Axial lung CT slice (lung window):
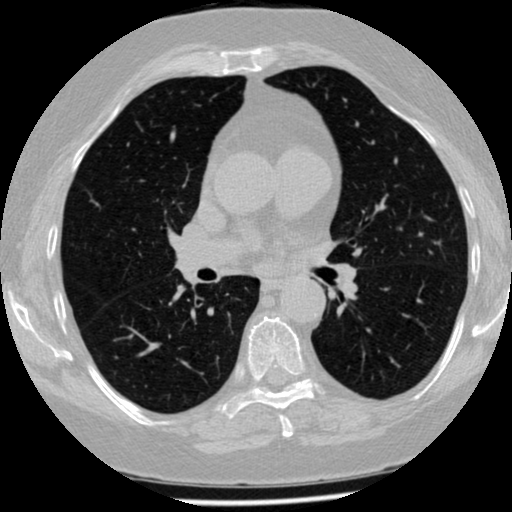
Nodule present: no